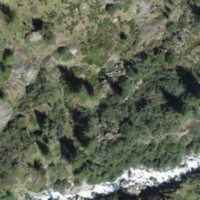
EUNIS habitat code: 43
Species observed at this site:
Erebia alberganus
Erebia montana
Erebia euryale
Lasiommata maera